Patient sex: F
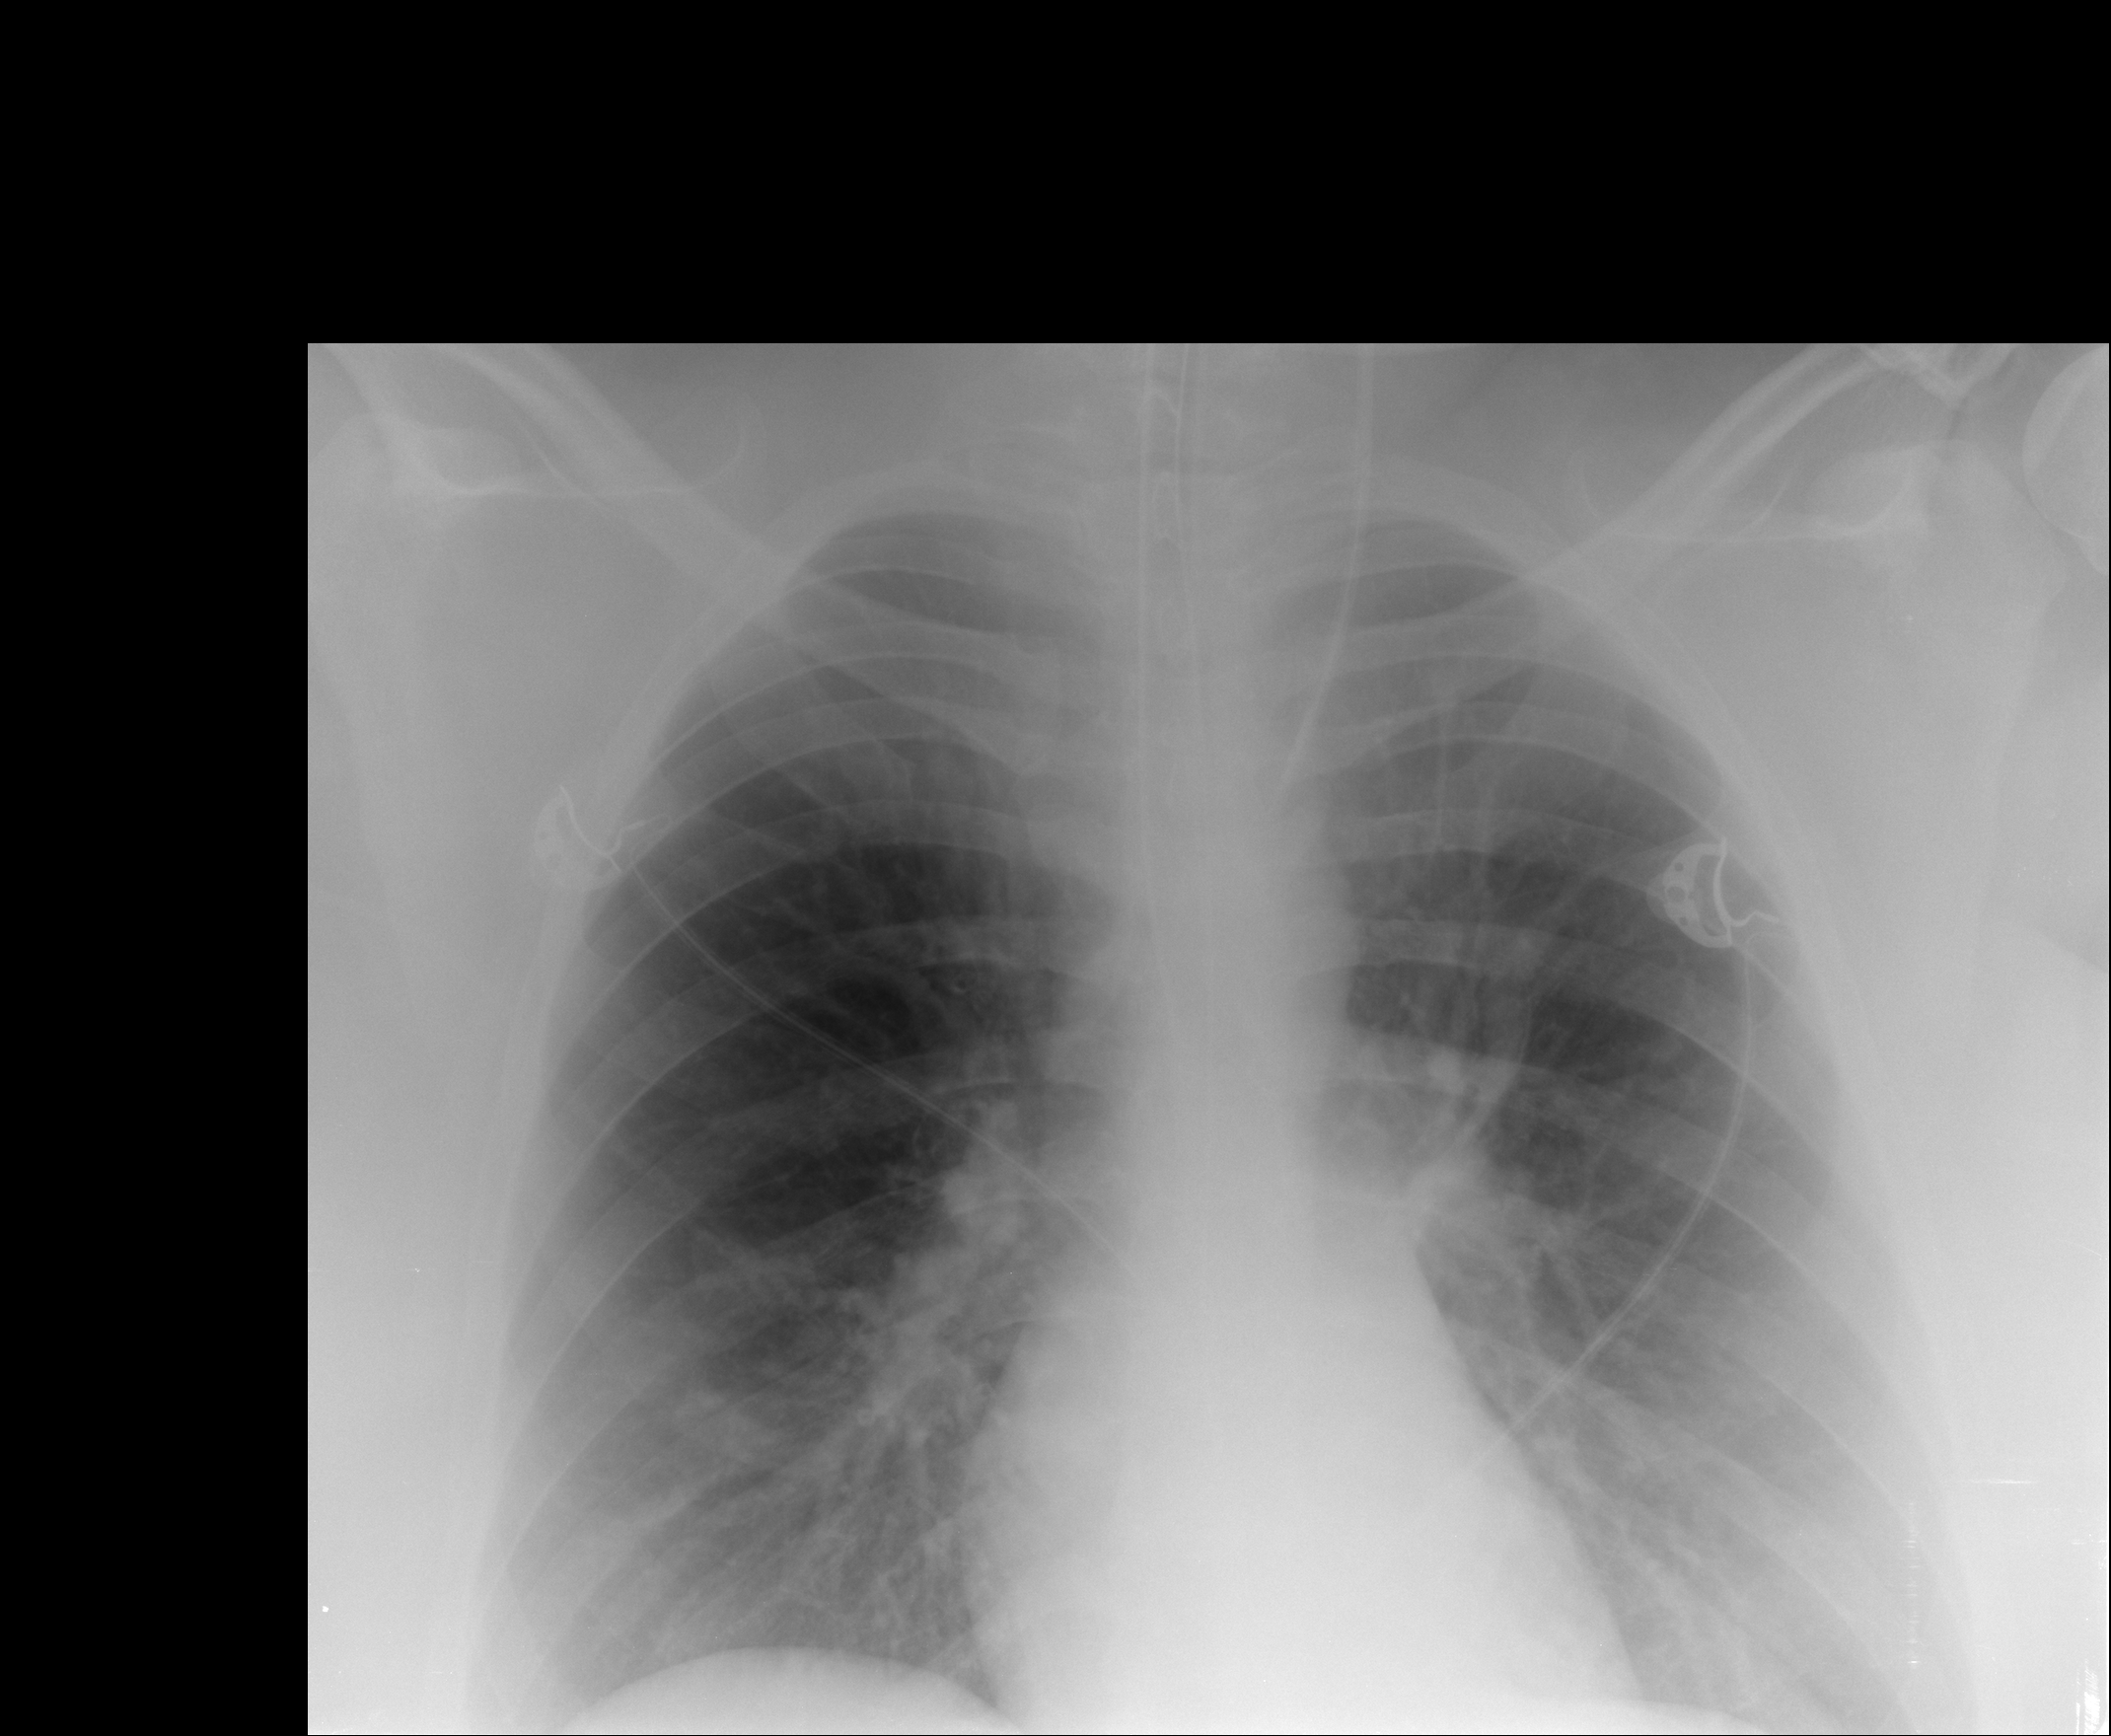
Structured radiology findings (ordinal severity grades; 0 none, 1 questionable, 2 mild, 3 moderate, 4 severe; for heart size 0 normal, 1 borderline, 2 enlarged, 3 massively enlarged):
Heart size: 0
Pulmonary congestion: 2
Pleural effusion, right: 0
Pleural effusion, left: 0
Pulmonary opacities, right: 0
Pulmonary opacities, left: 2
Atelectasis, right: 2
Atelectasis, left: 2